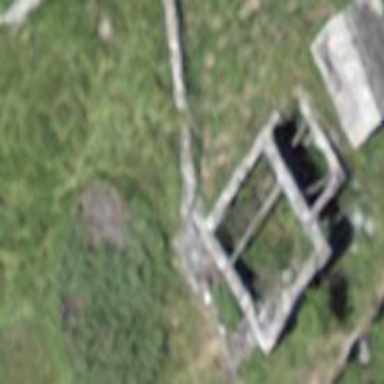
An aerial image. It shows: Ruins of building.